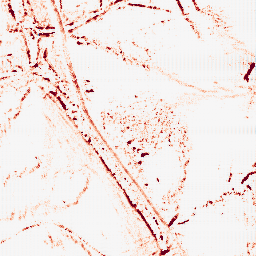
Category: morphological
Decomposition family: morphological_diamond
Decomposition parameters: operation: opening
radius: 3
Upsampling method: fft_zeropad
Upsampling parameters: scale: 2
Upsampling scale: 2